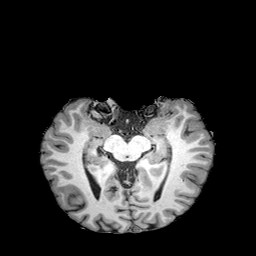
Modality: T1w
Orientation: coronal
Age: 24
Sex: male
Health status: healthy